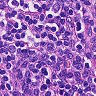
Metastatic tissue present: no